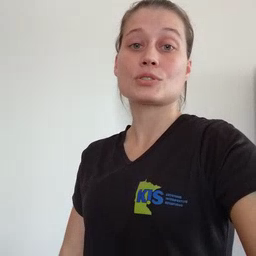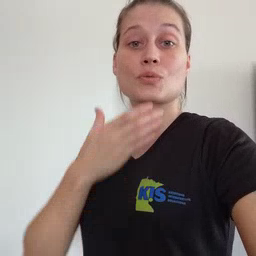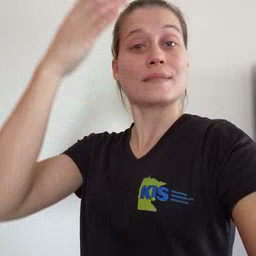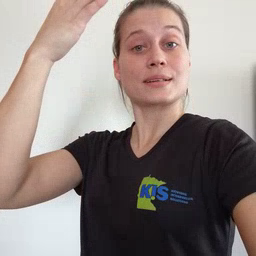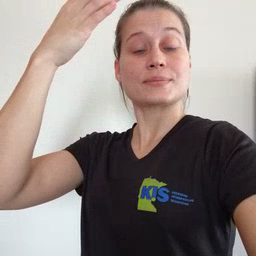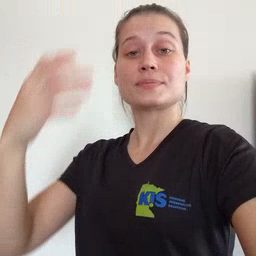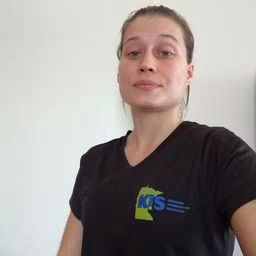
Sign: giraffe